Interaction volume radius: 10 \u00c5
Interaction volume height: 10 \u00c5
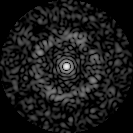
Disorder parameter: 0.8447